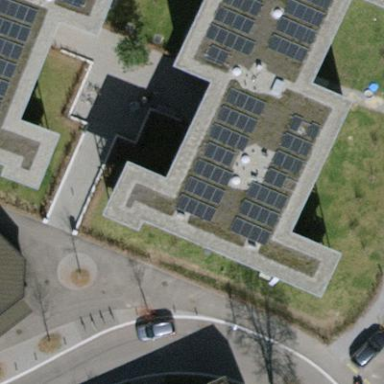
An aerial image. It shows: Apartment building with flat roof.